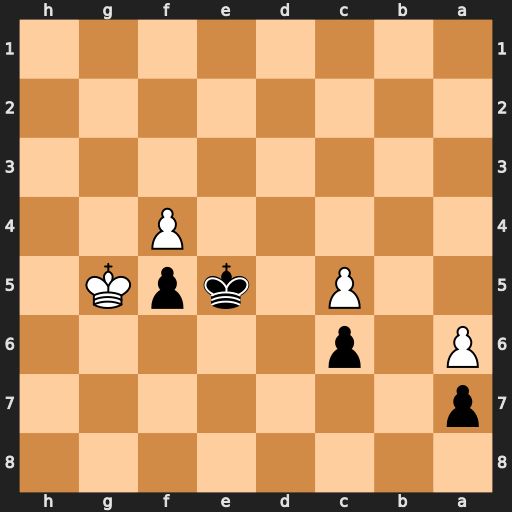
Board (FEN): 8/p7/P1p5/2P1kpK1/5P2/8/8/8
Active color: b
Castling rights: -
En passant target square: -
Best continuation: Ke4 Kf6 Kxf4